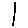
Label: line